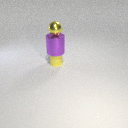
large purple metal cylinder below small yellow metal sphere